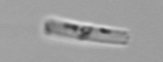
Label: Cerataulina_pelagica